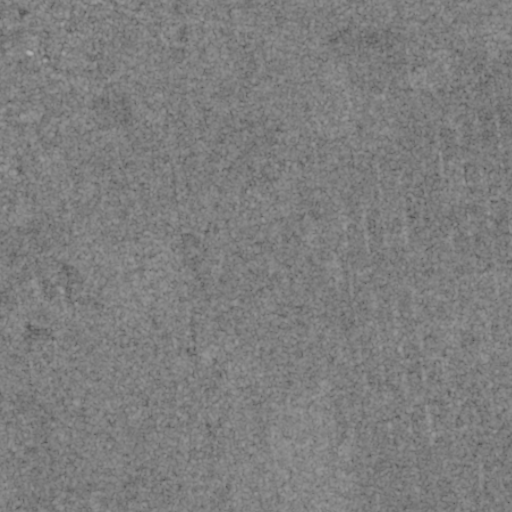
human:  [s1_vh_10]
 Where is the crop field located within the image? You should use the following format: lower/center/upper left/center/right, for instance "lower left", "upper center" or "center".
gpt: The crop field is located in the upper left of the image.
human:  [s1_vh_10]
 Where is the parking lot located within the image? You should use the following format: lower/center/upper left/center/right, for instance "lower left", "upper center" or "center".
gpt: The parking lot is located in the lower right of the image.
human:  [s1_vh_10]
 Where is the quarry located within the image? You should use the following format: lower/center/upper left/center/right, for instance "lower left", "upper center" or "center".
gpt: The quarry is located in the center left of the image.
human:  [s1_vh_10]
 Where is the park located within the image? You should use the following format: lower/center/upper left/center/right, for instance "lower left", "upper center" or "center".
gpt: There is no park in the image.

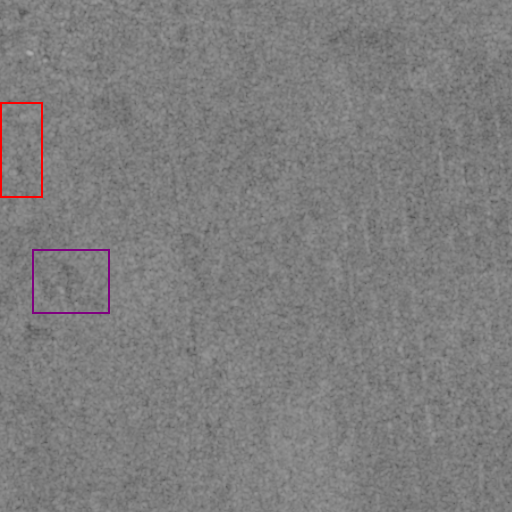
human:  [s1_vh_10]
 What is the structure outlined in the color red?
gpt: The structure outlined in red is a crop field.
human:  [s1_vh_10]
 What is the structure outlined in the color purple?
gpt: The structure outlined in purple is a quarry.
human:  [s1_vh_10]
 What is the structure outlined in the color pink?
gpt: There is no pink outline.